Interaction volume radius: 10 \u00c5
Interaction volume height: 20 \u00c5
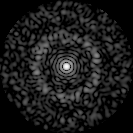
Disorder parameter: 0.855